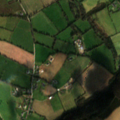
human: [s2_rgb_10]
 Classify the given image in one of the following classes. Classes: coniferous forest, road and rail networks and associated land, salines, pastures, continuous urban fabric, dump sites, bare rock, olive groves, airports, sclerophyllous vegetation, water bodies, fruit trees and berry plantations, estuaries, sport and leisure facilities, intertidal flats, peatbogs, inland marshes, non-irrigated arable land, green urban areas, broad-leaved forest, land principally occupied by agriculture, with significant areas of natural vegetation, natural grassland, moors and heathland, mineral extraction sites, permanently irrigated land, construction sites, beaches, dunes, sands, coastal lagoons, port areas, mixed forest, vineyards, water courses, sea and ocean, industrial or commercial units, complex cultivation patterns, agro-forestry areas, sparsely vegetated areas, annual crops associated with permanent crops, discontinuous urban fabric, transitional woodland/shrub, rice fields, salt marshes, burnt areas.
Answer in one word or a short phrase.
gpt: non-irrigated arable land, pastures, coniferous forest